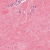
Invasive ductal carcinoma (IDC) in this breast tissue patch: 0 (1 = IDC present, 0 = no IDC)